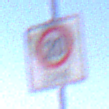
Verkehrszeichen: BeginnZone20
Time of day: SunriseSunset
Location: Outdoor (Nature)
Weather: Clear
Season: NotSpecified
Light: Natural